Brain MRI, t2w sequence, axial 2D slice.
Patient: age 41, sex M, weight 95 kg, height 1.95 m
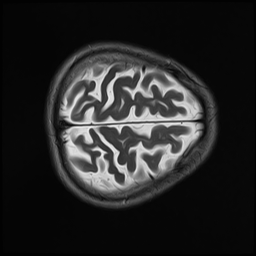